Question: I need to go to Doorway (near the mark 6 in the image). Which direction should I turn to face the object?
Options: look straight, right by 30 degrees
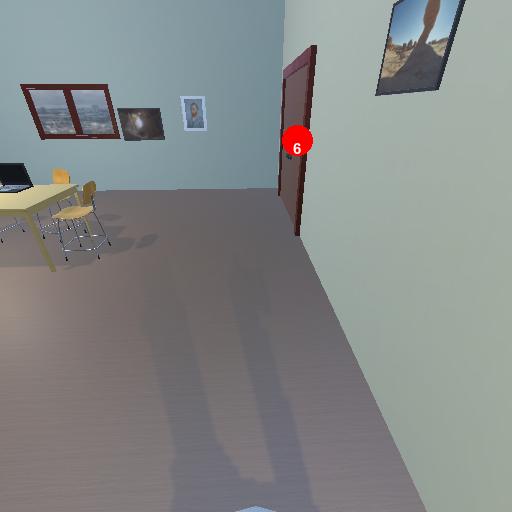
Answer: look straight